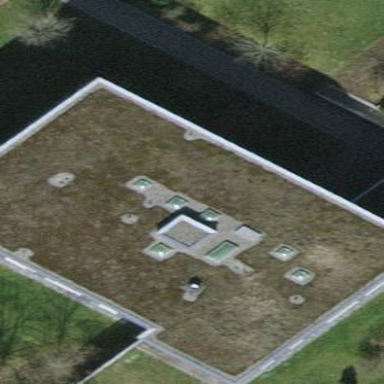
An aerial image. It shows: Flat-roofed apartment building.